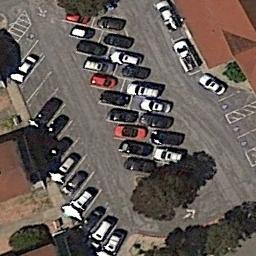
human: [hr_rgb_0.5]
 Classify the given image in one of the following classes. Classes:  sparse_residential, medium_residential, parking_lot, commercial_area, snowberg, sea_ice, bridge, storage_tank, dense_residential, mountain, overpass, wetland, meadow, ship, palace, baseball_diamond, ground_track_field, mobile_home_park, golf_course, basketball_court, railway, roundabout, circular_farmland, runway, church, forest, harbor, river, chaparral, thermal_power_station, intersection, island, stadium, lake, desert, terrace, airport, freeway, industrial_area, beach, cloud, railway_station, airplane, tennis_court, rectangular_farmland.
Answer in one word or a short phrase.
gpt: parking_lot